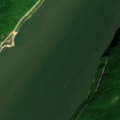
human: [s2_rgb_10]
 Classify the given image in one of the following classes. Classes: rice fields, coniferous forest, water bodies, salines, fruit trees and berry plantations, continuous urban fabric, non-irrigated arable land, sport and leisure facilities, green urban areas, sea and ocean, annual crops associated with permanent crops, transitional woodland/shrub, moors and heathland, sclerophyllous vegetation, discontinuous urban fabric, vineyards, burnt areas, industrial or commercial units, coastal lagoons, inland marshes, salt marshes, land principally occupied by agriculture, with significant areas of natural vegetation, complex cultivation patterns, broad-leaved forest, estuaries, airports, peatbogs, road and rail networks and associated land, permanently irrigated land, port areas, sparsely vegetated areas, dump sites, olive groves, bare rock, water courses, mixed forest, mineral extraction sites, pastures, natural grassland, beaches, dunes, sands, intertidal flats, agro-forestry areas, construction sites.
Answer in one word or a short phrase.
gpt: broad-leaved forest, transitional woodland/shrub, water courses